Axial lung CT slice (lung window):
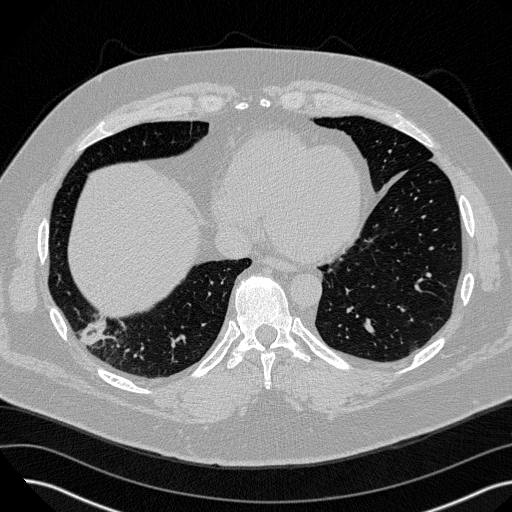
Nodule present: no